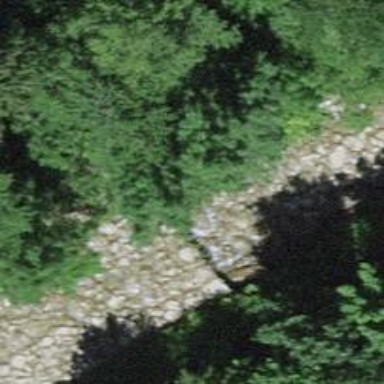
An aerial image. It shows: Check dam beside retaining wall.